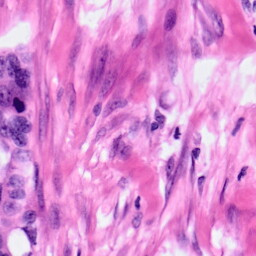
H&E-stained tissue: Pancreatic